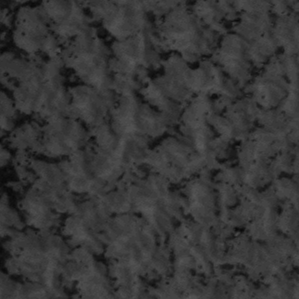
Label: frost